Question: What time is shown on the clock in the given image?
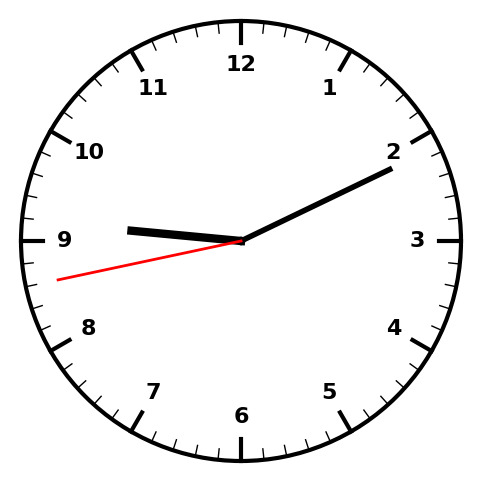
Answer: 09:10:43